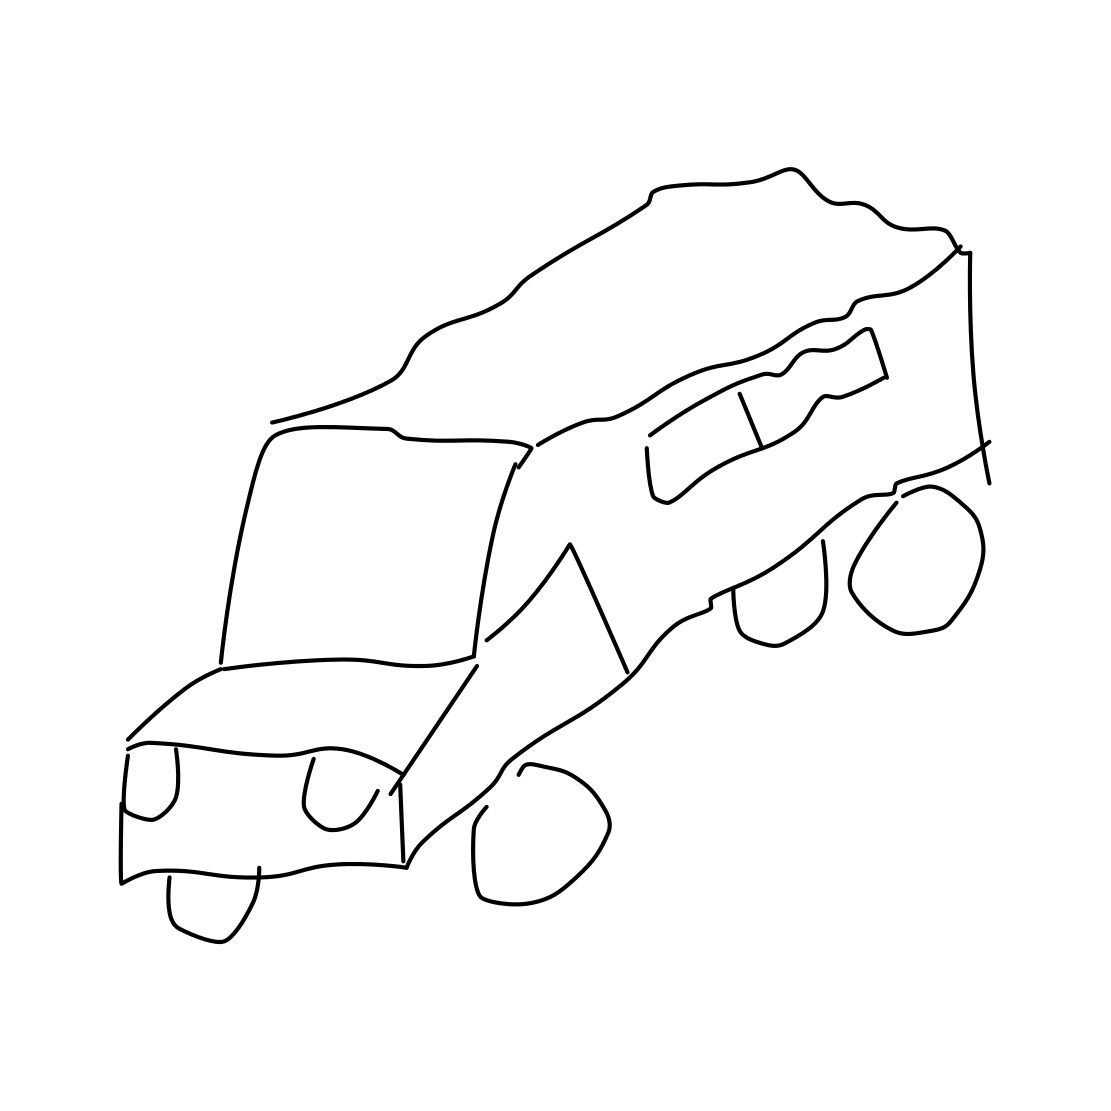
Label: van